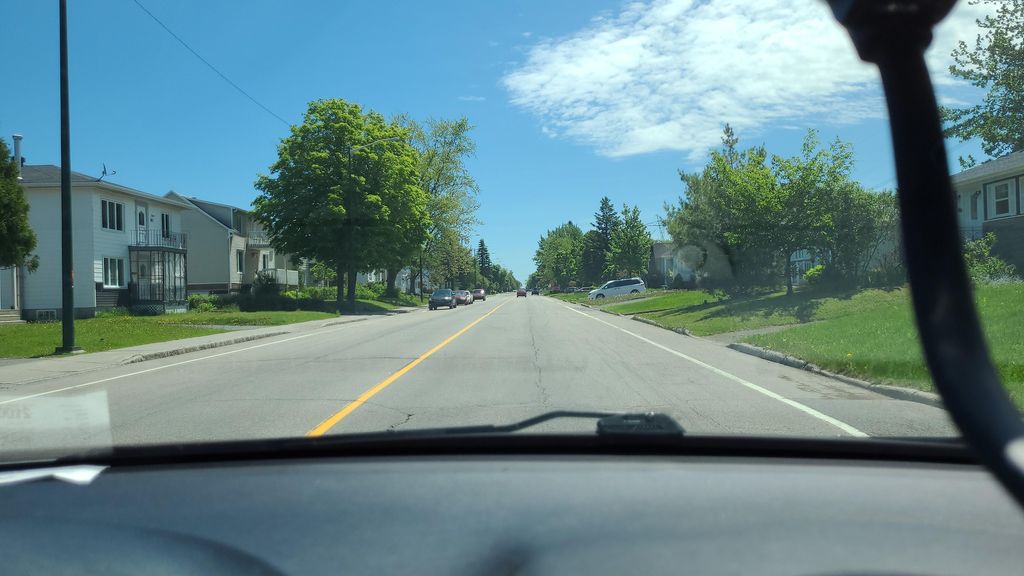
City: quebec_city